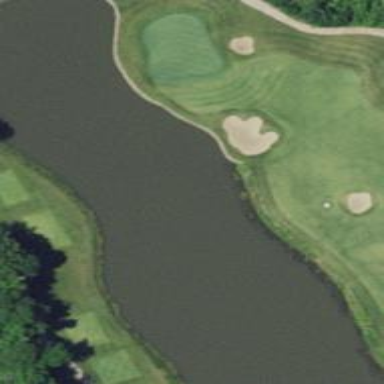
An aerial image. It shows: Golf hole.